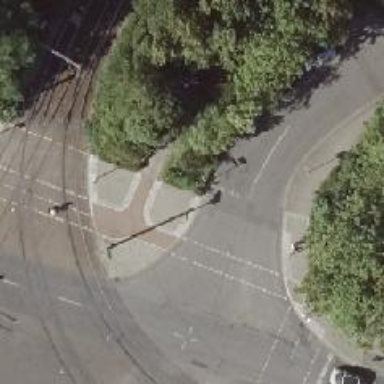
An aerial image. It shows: Crossing with traffic signals and pedestrian island.